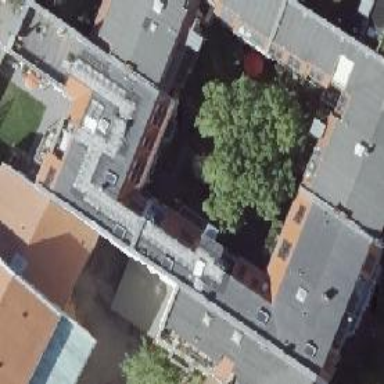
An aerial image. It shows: Residential building with double saltbox roof shape.